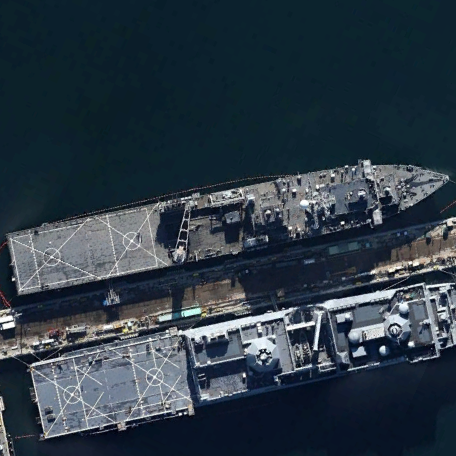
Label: combat